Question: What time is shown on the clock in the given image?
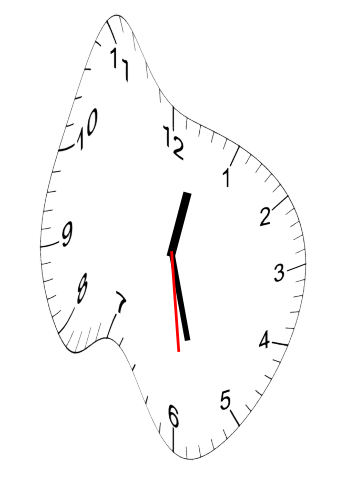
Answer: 12:27:29